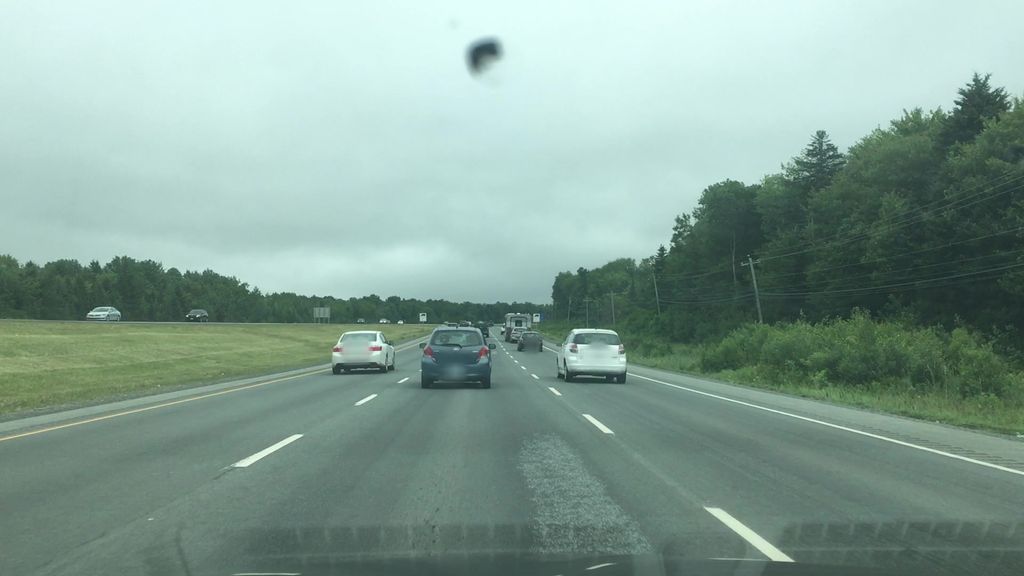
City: halifax